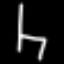
Label: chair